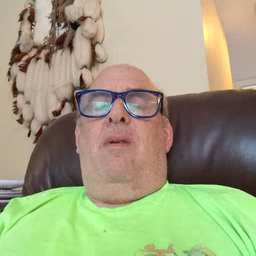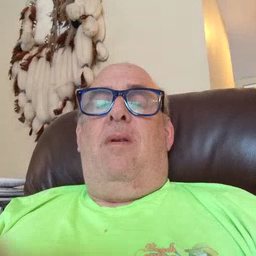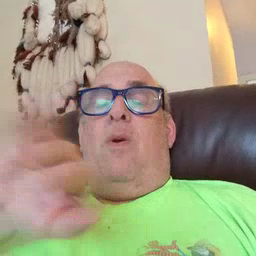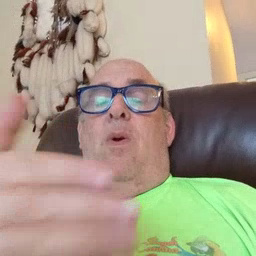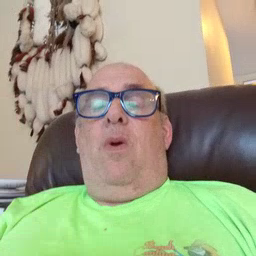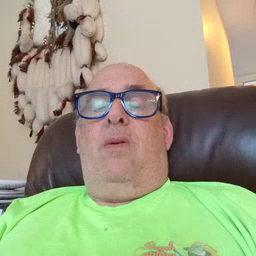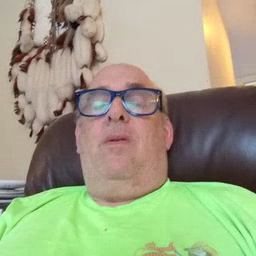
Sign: all